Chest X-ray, AP view. Patient: 29 years old, sex F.
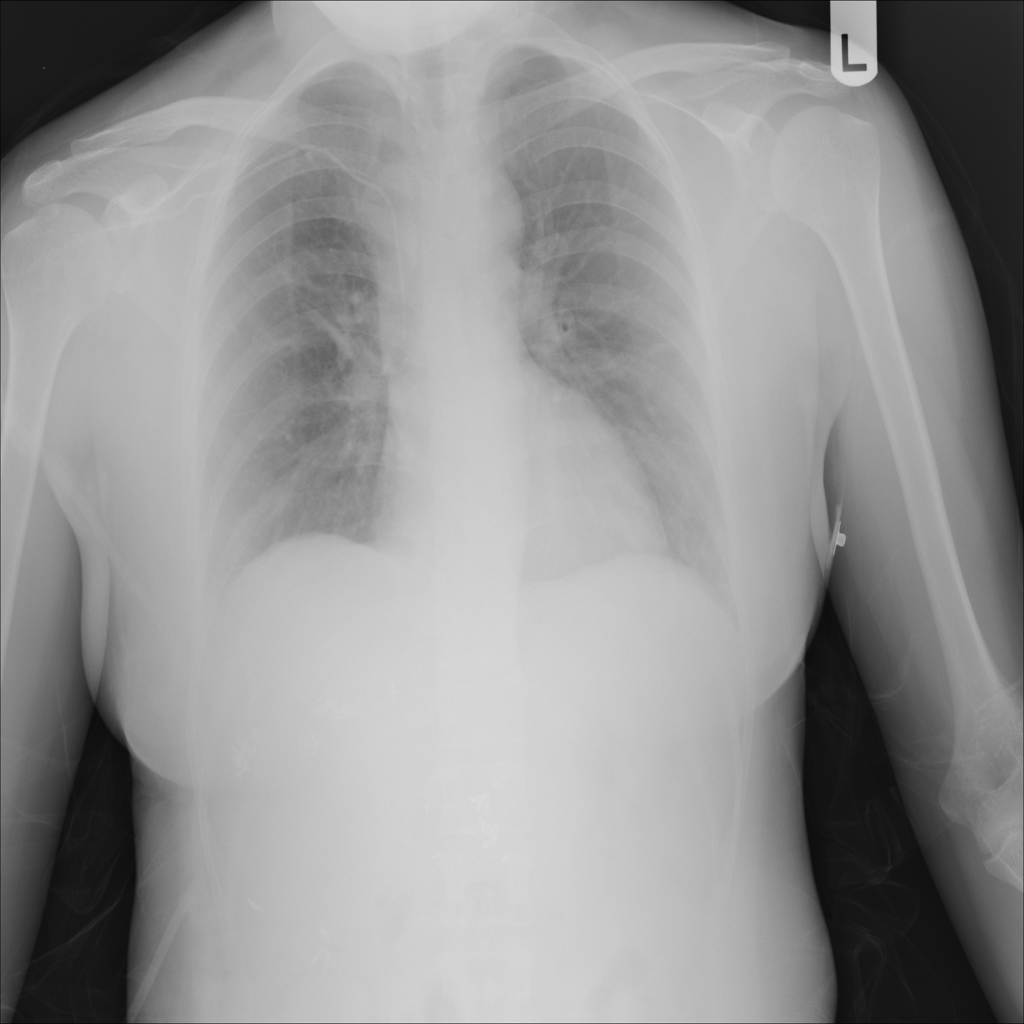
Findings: No Finding